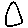
Label: triangle